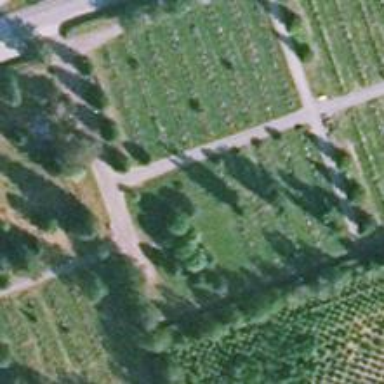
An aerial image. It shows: Historic memorial.